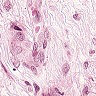
Metastatic tissue present: yes